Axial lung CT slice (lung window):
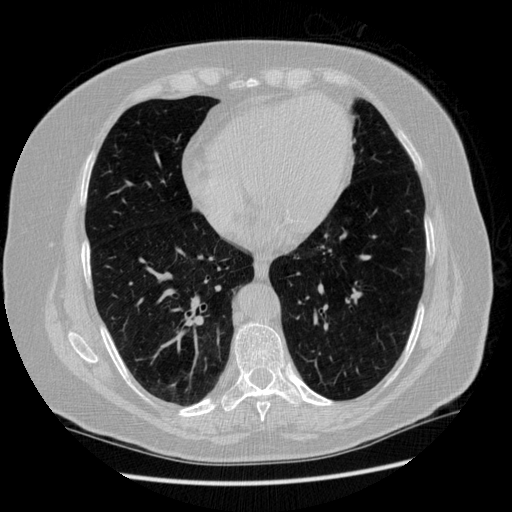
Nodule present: no